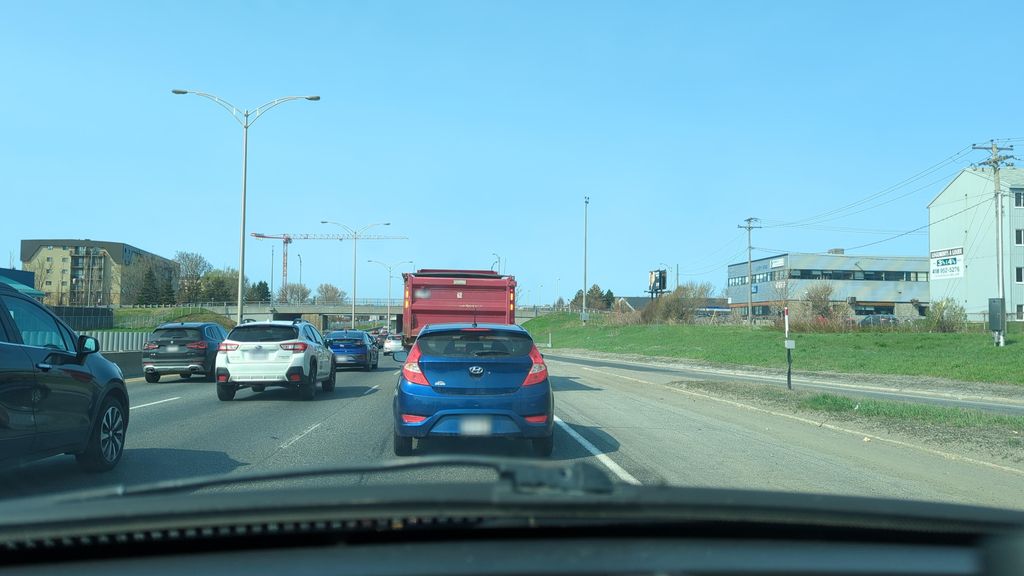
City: quebec_city